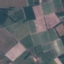
Land use / land cover: PermanentCrop